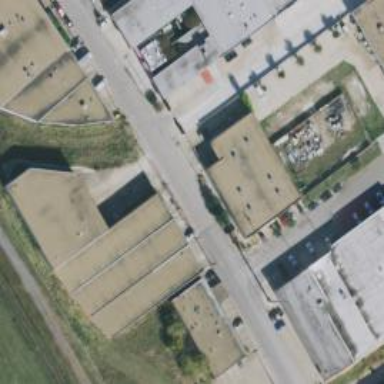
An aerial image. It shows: Alley classified as service road.